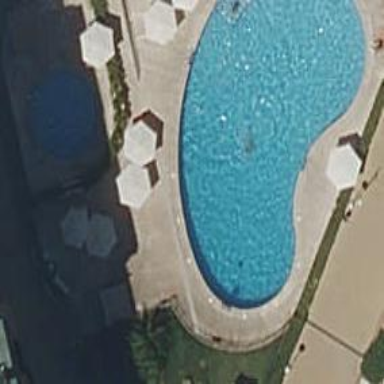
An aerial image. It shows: Swimming pool located in leisure land.